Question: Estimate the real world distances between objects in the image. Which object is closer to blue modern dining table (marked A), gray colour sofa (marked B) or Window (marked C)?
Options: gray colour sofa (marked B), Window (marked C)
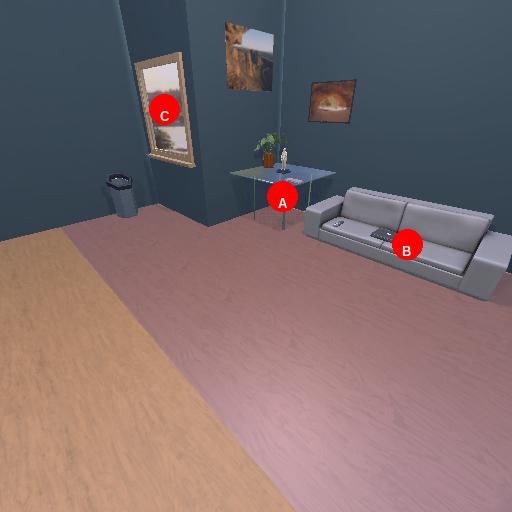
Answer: gray colour sofa (marked B)